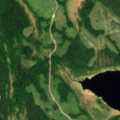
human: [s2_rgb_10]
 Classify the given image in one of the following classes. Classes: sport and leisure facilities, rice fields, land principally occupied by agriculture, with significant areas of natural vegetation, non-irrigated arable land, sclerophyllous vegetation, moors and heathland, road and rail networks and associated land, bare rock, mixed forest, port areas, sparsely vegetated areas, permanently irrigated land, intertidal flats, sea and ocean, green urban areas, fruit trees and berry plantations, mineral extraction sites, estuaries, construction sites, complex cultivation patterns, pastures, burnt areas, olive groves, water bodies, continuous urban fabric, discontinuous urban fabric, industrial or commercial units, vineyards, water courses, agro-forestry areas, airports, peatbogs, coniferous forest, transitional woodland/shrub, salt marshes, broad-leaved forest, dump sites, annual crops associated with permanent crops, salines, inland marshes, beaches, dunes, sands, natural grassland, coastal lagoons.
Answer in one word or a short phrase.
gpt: coniferous forest, mixed forest, transitional woodland/shrub, water bodies